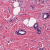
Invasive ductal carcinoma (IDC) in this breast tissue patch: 0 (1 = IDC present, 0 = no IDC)